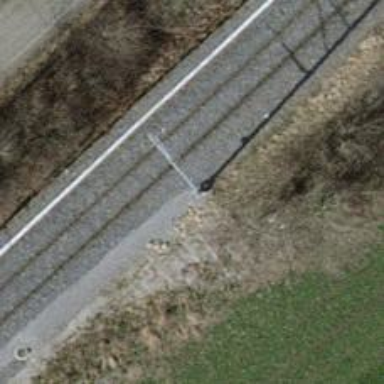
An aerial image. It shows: Catenary mast for power lines.